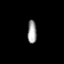
Tissue: lung
Cell type: Endothelial cells
Senescence score: 0.5724
Nuclear area (px): 208
Mean DAPI intensity: 155.144